Question: I installed the latest <URL>
1. As I follow the github markdown README.md, I successfully installed the ruby debian package as well as rubygems.
2. Next, I sudo gem install serve with no problems.
3. I can surf to the example site on port 4000, so I know that ruby and rubygems are working...

Next, I install <URL> with 'sudo gem install bundler' as required by graphene's README; However, when I take the next step in 'README.md', 'bundle install' fails...
'''
[mpenning@tsunami graphene]$ sudo /var/lib/gems/1.8/gems/bundler-1.2.0/bin/bundle install
[sudo] password for mpenning:
/var/lib/gems/1.8/gems/bundler-1.2.0/bin/bundle:2:in 'require': no such file to load -- bundler (LoadError)
from /var/lib/gems/1.8/gems/bundler-1.2.0/bin/bundle:2
[mpenning@tsunami graphene]$
'''
I'm not completely ignorant of 'ruby', but it's confusing why this fails at line 2
'''
[mpenning@tsunami graphene]$ sudo head /var/lib/gems/1.8/gems/bundler-1.2.0/bin/bundle
#!/usr/bin/env ruby
require 'bundler'
# Check if an older version of bundler is installed
$:.each do |path|
if path =~ %r'/bundler-0.(\d+)' && $1.to_i < 9
err = "Please remove Bundler 0.8 versions."
err << "This can be done by running 'gem cleanup bundler'."
abort(err)
end
end
[mpenning@tsunami graphene]$
'''
It's self-evident that 'bundler' is installed. My 'ruby'-fu is weak, but it doesn't make sense to me that this fails. With over 1000 github stars and 76 forks, I doubt the 'README.md' is wrong at this step; I suspect it is something in my local environment.
Can someone help me with the correct steps to make 'bundle install' work?
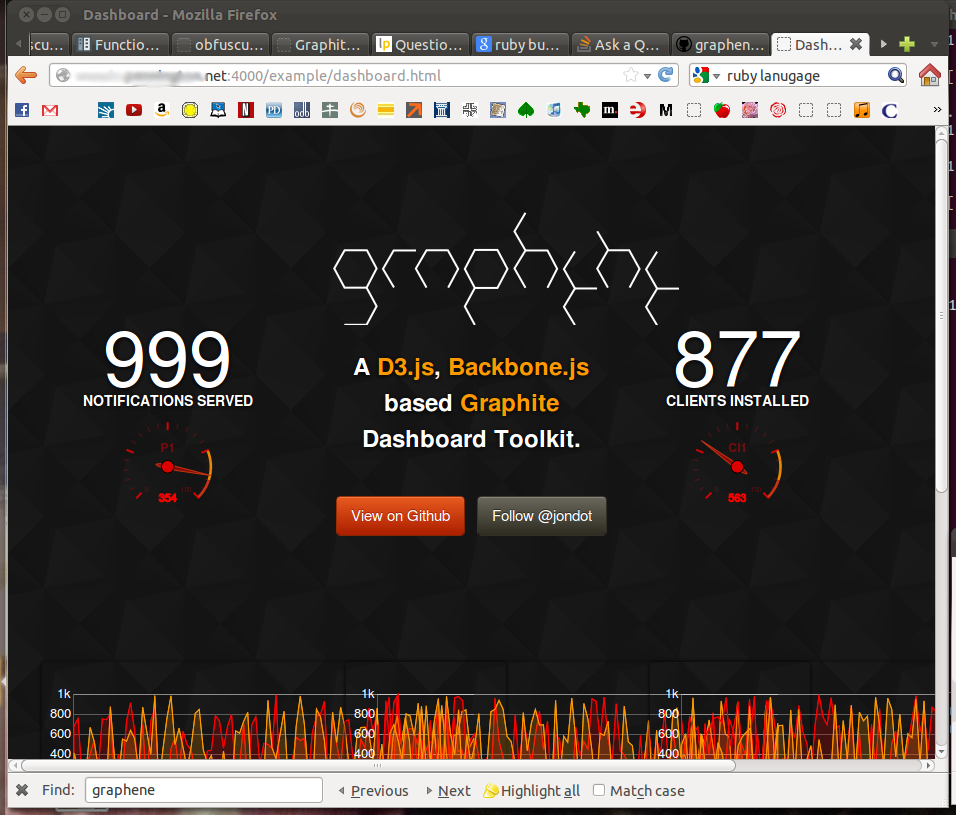
Answer: Use '/var/lib/gems/1.8/bin/bundle'.
You can also link it to '/usr/local/bin', if you want:
'''
ln -s /var/lib/gems/1.8/bin/bundle /usr/local/bin/bundle
'''